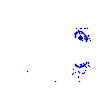
Particle: electron